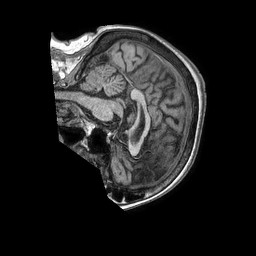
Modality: T1w
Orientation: sagittal
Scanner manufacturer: philips
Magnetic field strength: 1.5 T
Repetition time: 0.007564 s
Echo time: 0.003435 s